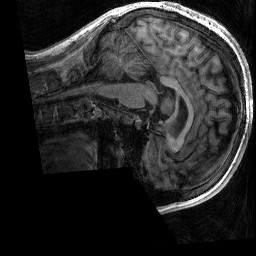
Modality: T1w
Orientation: sagittal
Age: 24
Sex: male
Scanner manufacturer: siemens
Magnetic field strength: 3 T
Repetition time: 2.3 s
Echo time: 0.00298 s